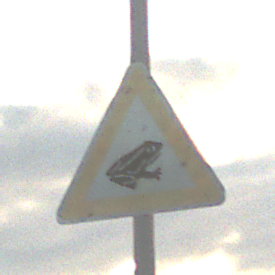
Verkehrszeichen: AmphibienwanderungLinks
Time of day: SunriseSunset
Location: Outdoor (RoadRail)
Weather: PartlyCloudy
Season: NotSpecified
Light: Natural